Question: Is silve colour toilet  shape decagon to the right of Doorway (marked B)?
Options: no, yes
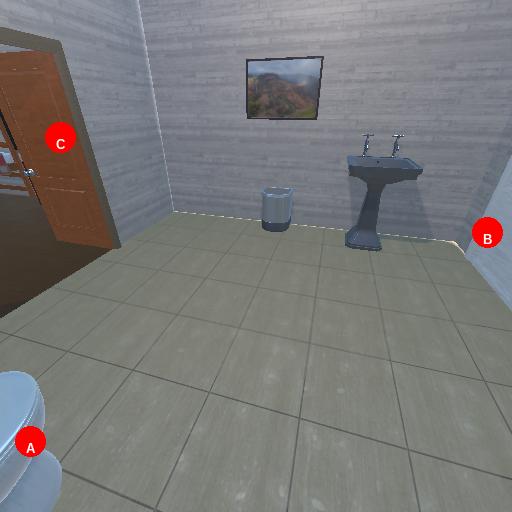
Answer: no